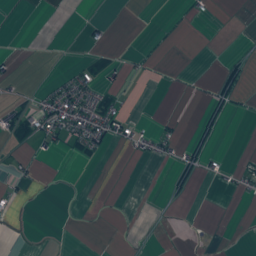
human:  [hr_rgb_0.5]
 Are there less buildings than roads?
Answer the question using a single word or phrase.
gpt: no

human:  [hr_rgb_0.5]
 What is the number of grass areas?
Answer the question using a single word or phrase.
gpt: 48

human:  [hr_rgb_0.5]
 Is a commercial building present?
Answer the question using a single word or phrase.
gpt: yes

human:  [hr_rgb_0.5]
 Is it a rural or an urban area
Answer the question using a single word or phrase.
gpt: urban

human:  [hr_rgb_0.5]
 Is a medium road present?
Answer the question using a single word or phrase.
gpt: no

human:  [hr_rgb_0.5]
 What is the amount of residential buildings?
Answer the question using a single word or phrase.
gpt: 900

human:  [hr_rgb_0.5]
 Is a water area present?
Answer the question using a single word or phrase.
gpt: yes

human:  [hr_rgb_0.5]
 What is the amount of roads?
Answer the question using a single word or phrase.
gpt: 132

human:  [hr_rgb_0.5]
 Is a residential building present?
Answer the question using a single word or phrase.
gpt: yes

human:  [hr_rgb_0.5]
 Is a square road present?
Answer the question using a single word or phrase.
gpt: no

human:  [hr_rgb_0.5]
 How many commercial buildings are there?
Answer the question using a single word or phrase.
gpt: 13

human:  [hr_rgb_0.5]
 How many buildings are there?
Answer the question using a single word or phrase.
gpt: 916

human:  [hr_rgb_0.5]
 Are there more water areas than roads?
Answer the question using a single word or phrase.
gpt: no

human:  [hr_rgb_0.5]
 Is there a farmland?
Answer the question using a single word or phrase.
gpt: yes

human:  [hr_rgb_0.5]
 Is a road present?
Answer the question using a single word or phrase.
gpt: yes

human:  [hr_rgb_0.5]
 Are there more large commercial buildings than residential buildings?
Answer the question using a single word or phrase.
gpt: no

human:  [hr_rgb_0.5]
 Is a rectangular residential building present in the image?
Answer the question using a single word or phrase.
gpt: yes

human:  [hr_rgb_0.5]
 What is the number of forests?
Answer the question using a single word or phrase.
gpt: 28

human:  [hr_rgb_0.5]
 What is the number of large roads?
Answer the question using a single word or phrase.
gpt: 0

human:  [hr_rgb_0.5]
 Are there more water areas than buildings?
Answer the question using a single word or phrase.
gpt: no

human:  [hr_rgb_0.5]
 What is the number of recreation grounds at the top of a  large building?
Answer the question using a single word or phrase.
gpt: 0

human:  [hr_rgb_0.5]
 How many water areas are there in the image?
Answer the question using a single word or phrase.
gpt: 11

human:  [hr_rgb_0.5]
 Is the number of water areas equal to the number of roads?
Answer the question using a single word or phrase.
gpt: no

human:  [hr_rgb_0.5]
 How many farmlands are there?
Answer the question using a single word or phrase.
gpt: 86

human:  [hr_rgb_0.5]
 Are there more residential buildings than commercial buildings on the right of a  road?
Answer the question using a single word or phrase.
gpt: yes

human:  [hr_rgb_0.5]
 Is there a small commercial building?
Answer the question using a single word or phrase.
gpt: yes

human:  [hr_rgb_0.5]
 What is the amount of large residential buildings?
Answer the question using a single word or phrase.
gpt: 0

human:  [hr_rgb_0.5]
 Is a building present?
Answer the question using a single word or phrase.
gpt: yes

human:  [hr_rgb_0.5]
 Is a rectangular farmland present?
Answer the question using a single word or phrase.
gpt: yes

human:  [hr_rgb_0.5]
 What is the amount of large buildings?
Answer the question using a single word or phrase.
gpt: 0

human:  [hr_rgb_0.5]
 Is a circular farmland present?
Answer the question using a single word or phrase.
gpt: no

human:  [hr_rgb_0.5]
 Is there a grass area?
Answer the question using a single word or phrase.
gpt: yes

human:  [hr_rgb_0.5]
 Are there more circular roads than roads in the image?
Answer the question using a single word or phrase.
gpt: no

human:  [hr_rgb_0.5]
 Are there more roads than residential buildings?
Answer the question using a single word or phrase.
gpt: no

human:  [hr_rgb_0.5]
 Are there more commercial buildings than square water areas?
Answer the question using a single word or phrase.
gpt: yes

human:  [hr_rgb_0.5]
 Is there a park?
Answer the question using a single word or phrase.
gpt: yes

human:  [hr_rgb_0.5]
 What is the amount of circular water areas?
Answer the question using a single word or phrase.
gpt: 0

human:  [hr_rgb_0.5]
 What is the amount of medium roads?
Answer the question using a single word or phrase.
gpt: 0

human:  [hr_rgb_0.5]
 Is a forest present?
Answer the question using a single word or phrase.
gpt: yes

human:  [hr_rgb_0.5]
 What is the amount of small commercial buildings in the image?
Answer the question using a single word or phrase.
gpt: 11

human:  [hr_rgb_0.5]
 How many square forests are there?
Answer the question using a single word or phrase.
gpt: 0

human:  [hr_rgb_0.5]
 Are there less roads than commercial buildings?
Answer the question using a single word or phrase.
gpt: no

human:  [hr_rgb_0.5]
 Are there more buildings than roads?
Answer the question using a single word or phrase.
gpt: yes

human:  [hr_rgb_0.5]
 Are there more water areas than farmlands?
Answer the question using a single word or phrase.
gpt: no

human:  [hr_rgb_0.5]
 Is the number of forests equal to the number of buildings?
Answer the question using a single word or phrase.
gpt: no

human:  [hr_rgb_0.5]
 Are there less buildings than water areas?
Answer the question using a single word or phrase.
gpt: no

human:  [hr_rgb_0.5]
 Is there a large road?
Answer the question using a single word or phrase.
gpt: no

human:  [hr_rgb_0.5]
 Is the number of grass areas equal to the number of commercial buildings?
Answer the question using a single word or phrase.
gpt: no

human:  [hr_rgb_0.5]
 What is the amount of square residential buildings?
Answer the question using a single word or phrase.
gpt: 0

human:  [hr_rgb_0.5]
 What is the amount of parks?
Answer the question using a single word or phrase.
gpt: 3

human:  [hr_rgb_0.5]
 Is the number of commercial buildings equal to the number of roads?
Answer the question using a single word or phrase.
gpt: no

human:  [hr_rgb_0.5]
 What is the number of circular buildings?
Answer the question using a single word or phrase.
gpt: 0

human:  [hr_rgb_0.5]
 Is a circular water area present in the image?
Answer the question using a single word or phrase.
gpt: no

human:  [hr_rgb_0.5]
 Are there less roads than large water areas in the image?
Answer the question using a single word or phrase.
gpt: no

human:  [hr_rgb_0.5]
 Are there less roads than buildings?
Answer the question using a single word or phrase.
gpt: yes

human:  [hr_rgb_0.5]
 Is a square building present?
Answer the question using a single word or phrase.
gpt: no

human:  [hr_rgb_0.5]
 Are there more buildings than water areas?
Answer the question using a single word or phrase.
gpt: yes

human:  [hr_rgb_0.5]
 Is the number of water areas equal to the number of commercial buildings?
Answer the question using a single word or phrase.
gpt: no

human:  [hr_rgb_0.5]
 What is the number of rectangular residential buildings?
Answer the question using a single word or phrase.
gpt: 495

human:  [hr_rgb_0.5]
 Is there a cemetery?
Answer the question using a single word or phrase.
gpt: yes

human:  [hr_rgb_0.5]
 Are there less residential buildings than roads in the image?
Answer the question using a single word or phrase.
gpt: no

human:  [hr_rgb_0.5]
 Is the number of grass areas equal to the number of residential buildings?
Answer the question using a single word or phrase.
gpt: no

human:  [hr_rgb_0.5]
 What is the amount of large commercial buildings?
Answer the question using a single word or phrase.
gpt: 0

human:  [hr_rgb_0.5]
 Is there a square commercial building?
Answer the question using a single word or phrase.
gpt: no